Question: yesterday I made a lot of updates, because I had problem with libraries and I fixed it, I was working with my old projects yesterday and everything looks right until today. I wanted create New Android Application Project. After last step I getting this window:

I looked on <URL> topic and I deleted my Support library then re install but it didn't change anything. I tried Update eclipse, I find some sort of unimportant updates,I installed them but it didn't fix my problem too.
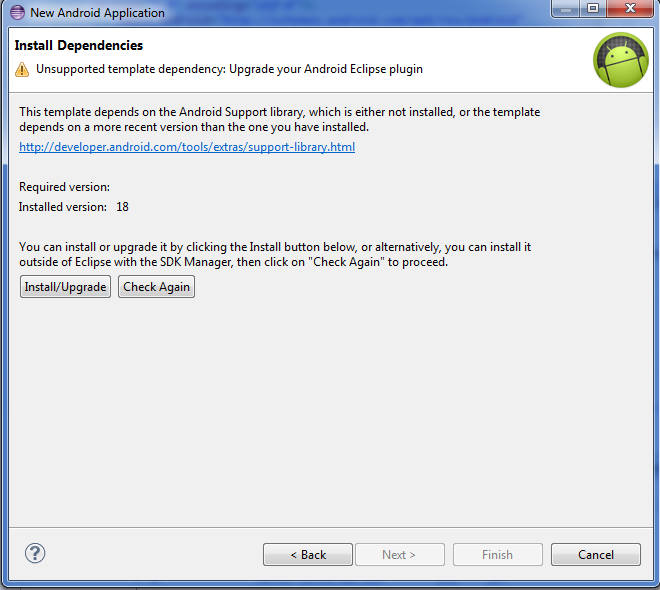
Answer: Their is a Bug in latest release SDK 22.2
revert to old SDK 22.
Remove Android SDk/tools folder contens
and replace them with SDK 22(old version)
Download link: <URL>
Reference link: <URL>